This plot shows a bearing's acceleration signal over time (raw waveform). Classify the bearing condition as one of: normal, inner_race, outer_race, ball.
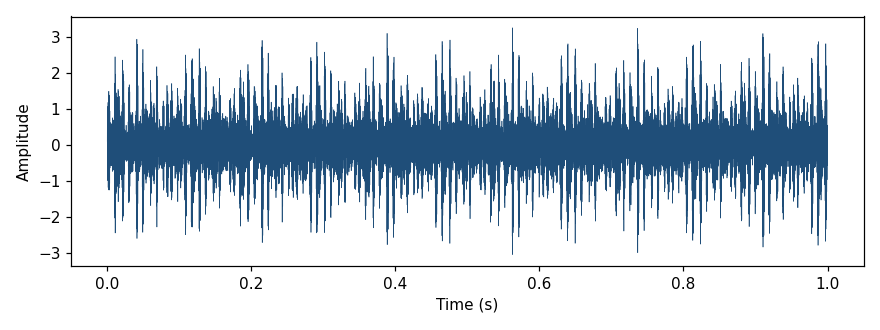
Answer: outer_race